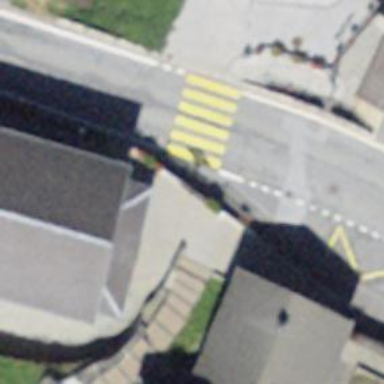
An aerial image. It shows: Zebra crossing on the road.